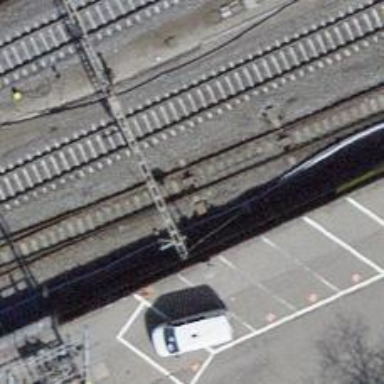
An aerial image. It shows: Single-track electrified railway spur with contact line for service.